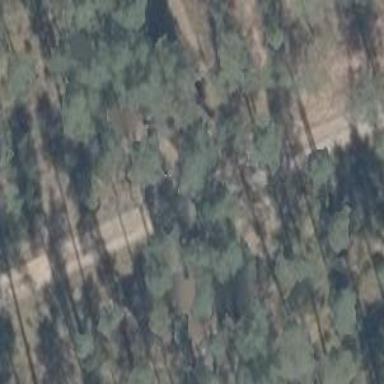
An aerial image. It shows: Track road with grade3 tracktype.